Question: Count the number of objects in the diagram.
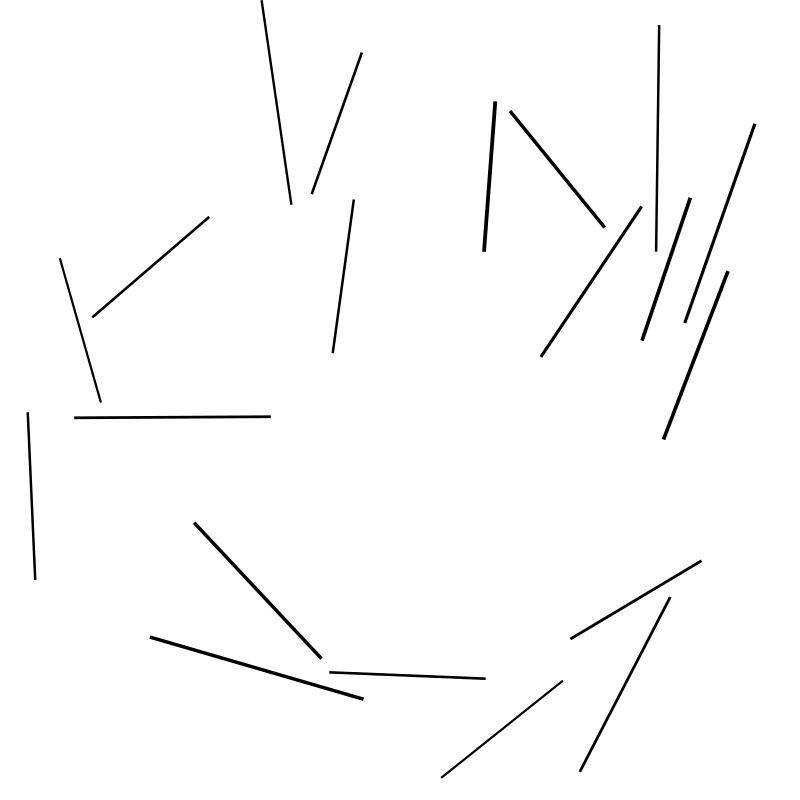
Answer: 20